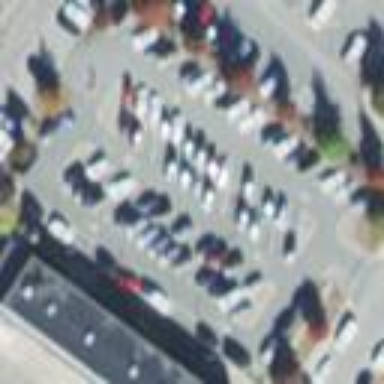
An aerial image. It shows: Parking area with surface.